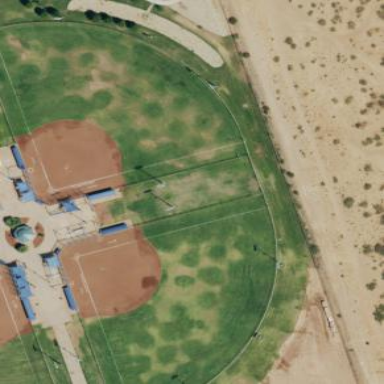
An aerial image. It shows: Baseball pitch for leisure and sports activities.